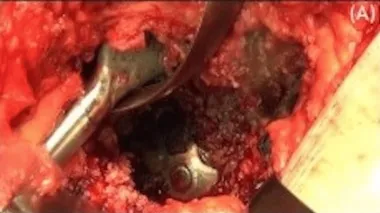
Intraoperative images demonstrate the protruded cup left in situ.
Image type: endoscopy (gi_endoscopy)